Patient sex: F
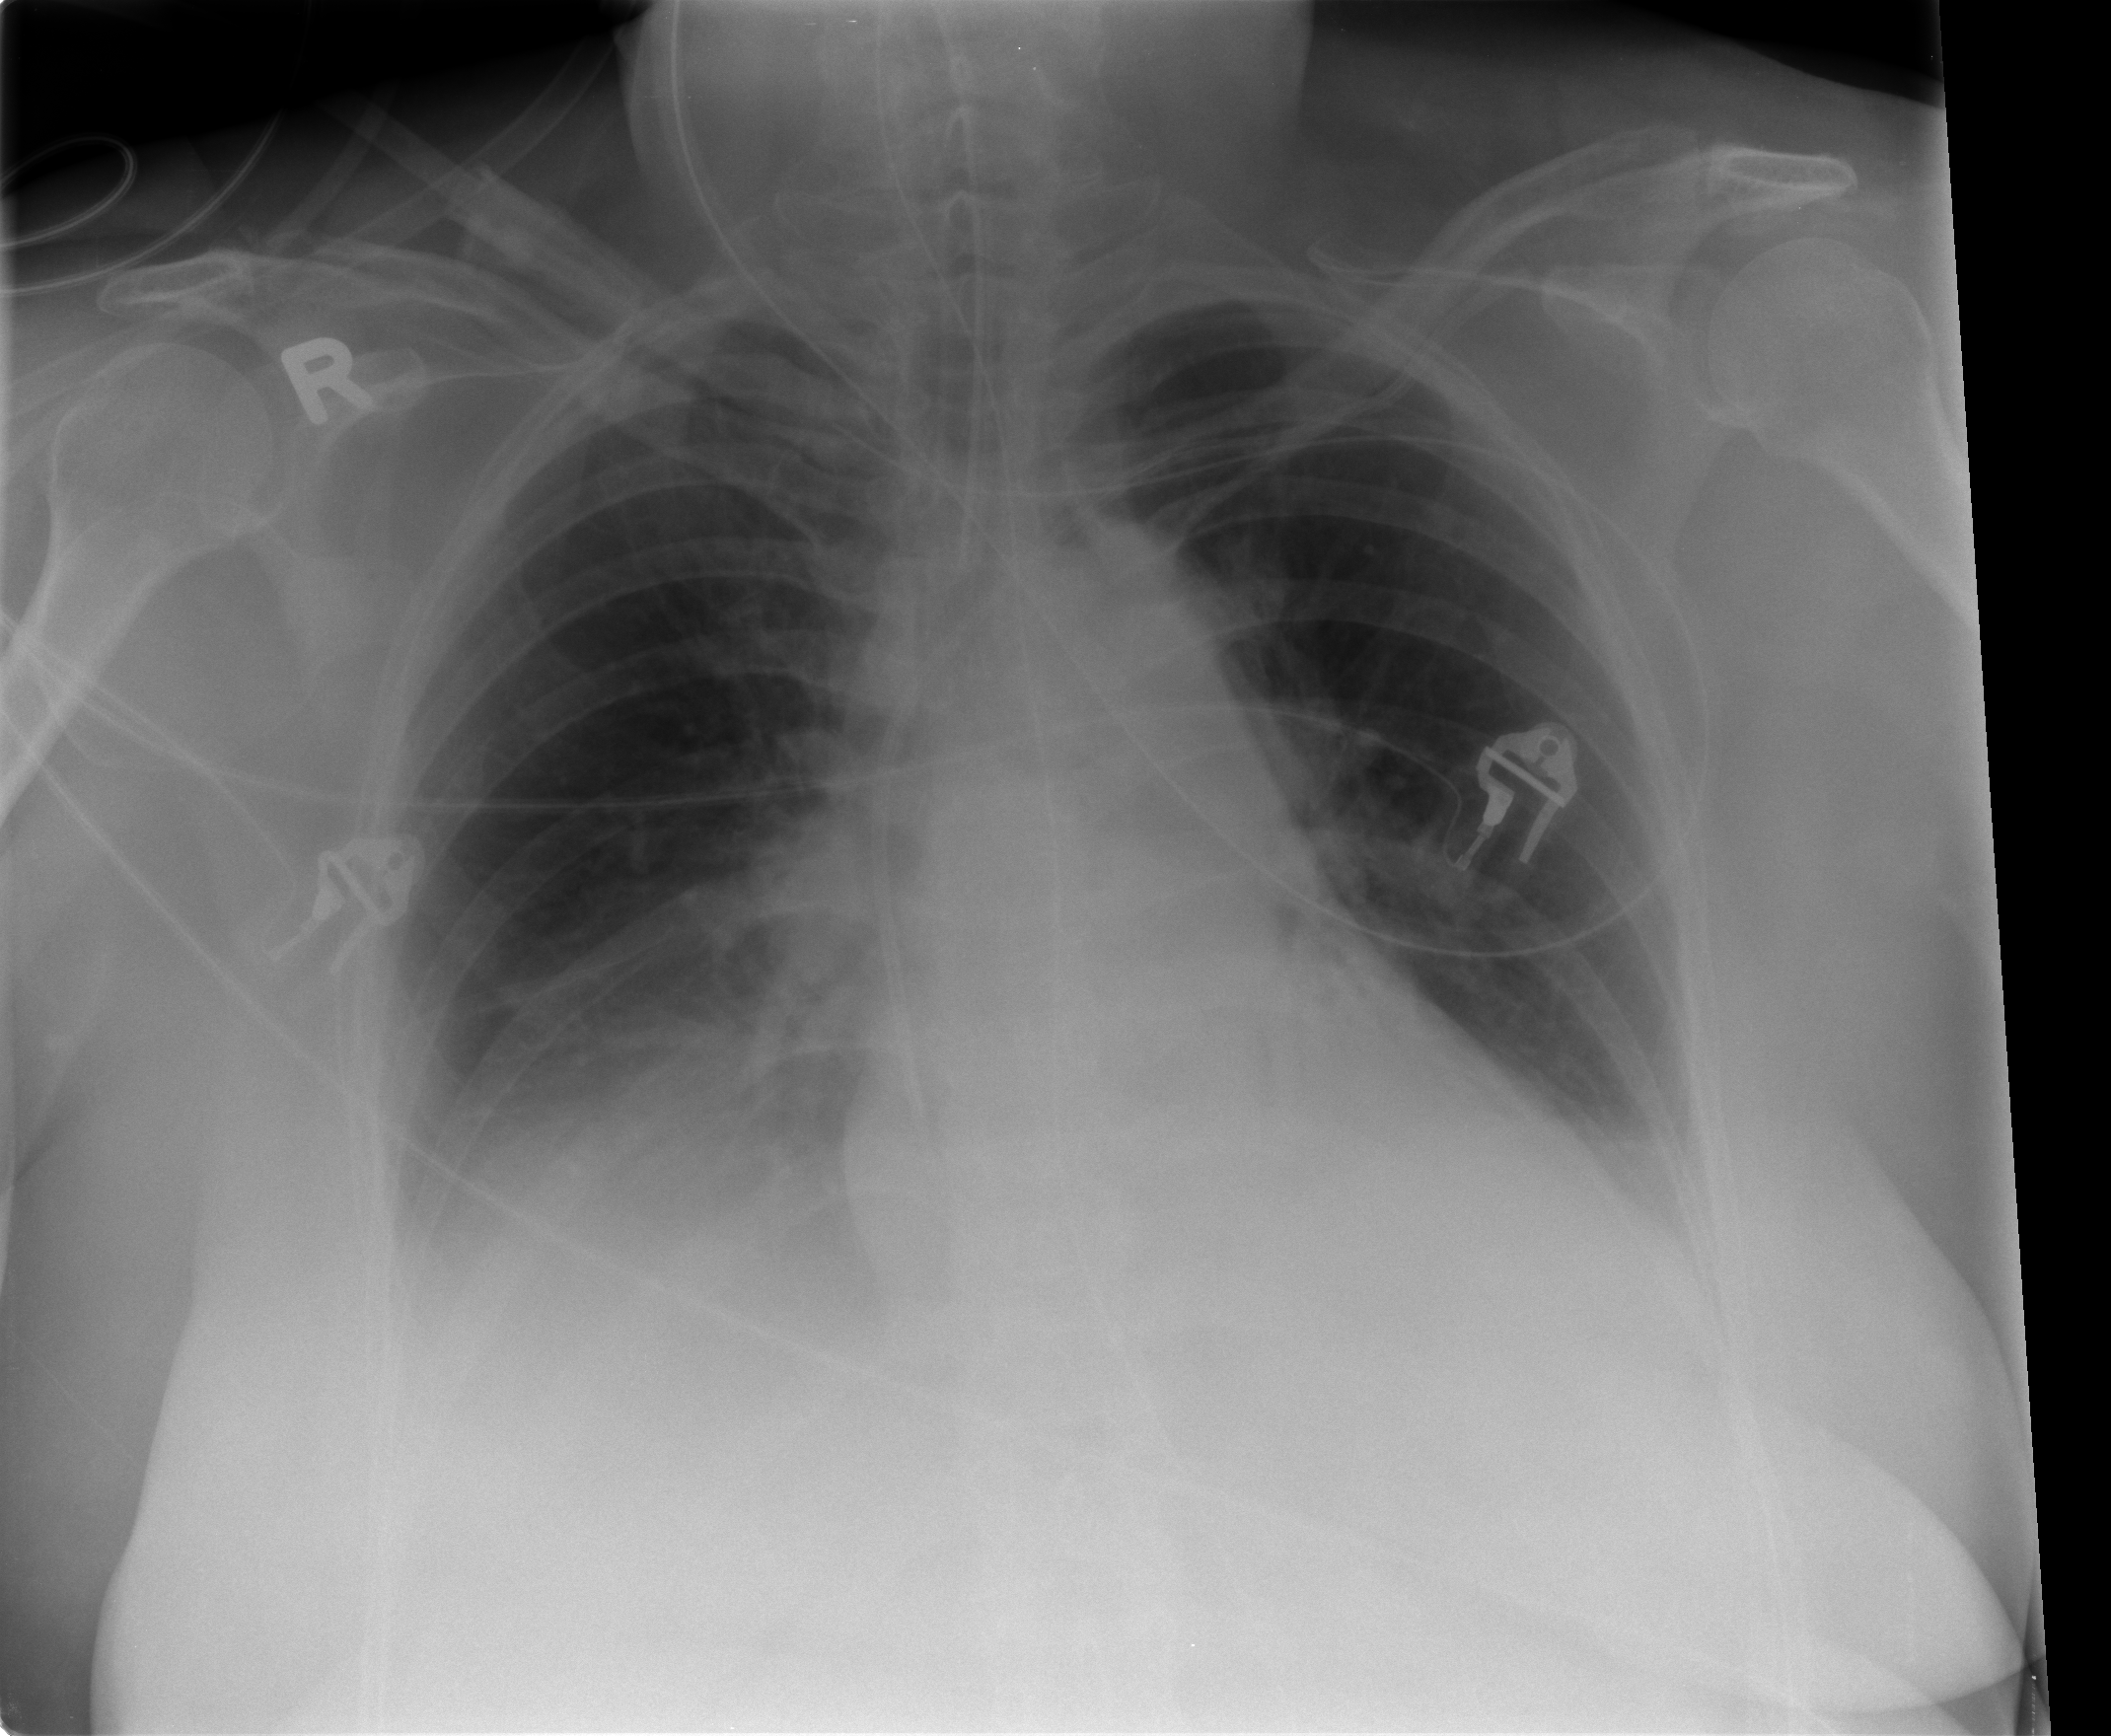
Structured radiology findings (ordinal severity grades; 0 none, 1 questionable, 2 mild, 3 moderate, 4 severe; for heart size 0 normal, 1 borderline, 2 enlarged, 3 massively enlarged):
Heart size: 0
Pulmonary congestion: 2
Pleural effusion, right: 0
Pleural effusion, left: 0
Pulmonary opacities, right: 0
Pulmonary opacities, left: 0
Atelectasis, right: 0
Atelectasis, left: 2